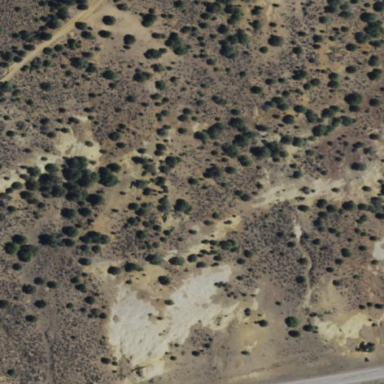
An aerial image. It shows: Landscape covered with heath.